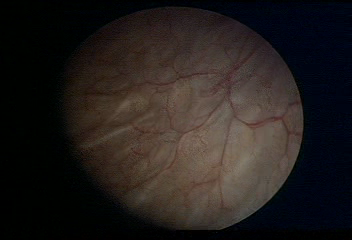
Modality: WLC
Class: Normal mucosa
Bladder cancer association: No